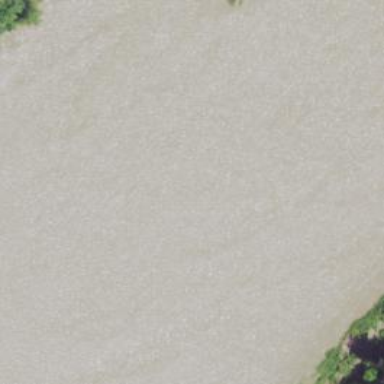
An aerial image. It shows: Beautiful river scene.